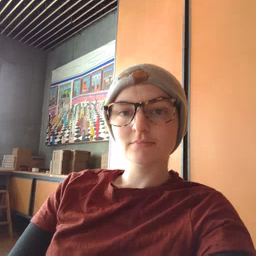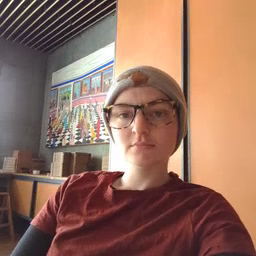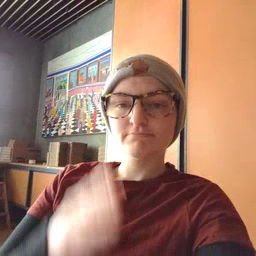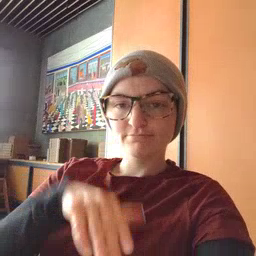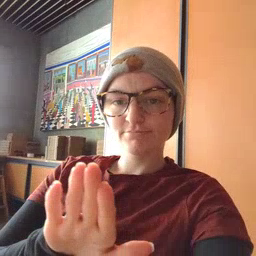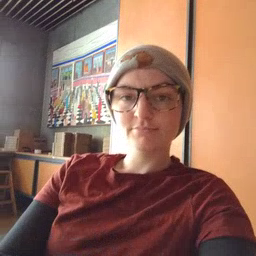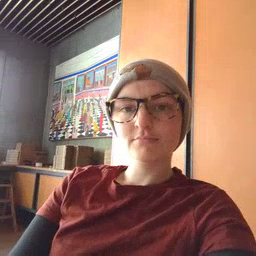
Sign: into